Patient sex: M
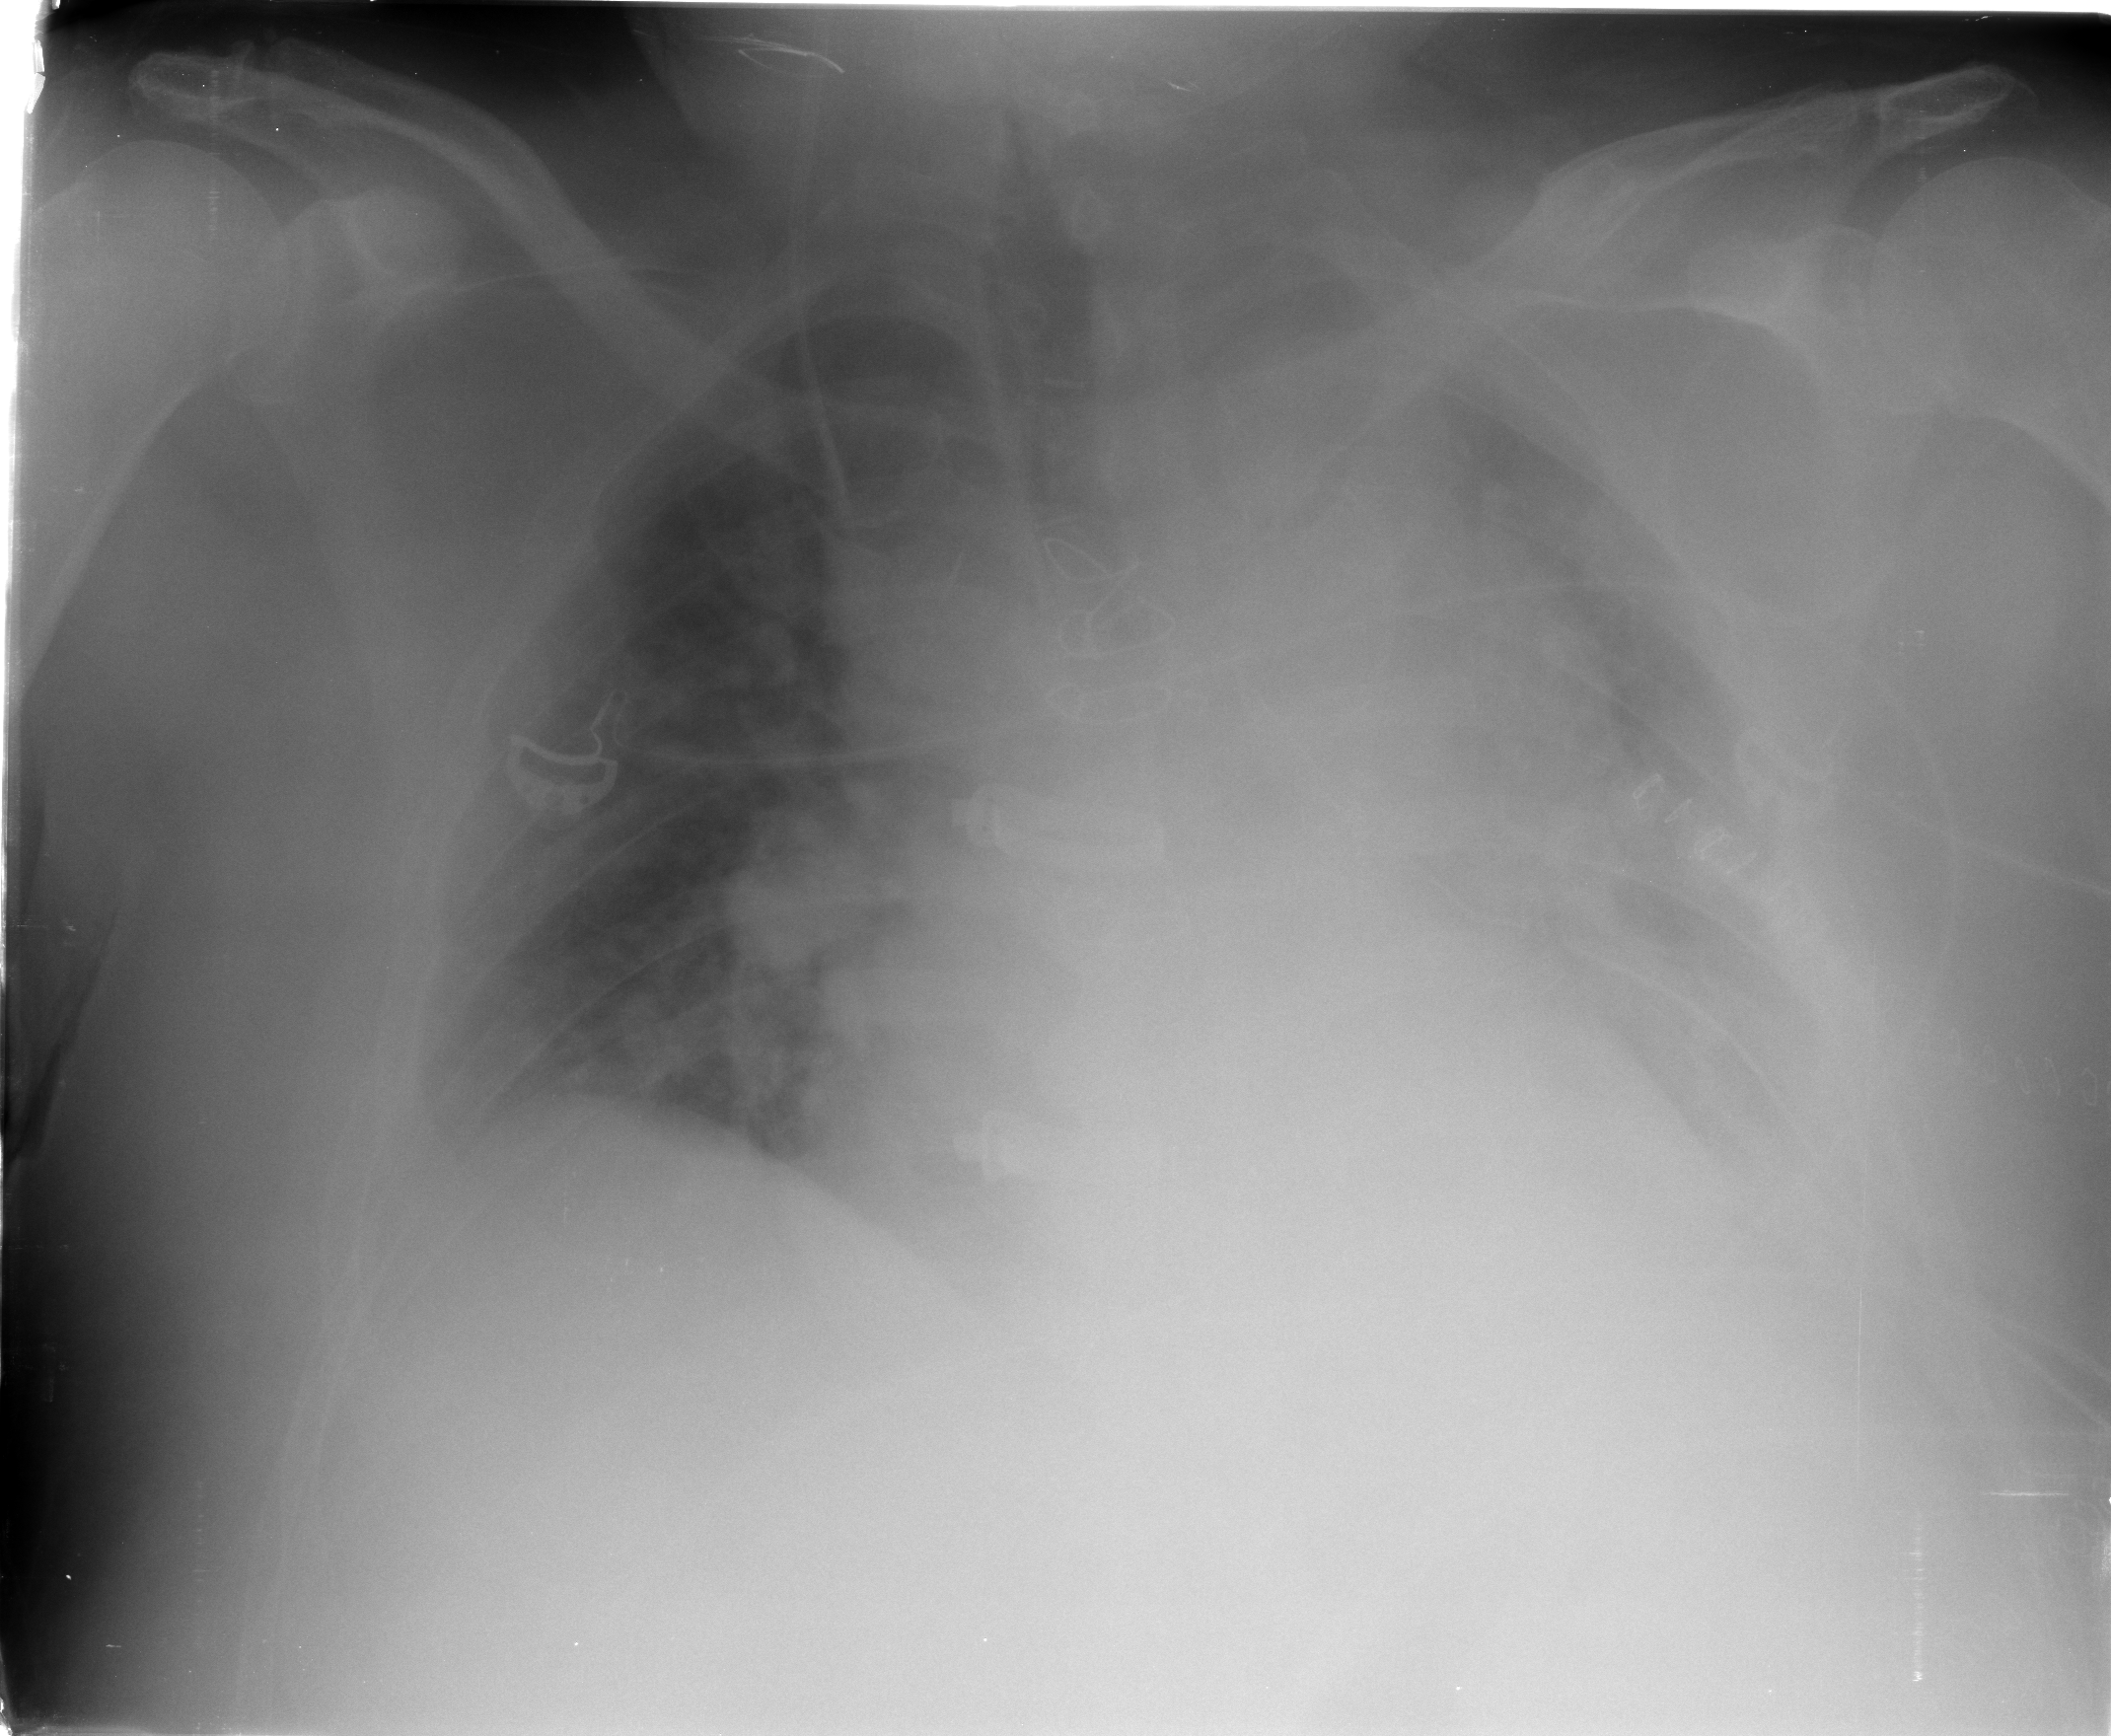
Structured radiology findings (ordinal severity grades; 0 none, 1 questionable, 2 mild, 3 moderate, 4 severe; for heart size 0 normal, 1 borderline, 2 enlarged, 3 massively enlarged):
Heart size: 2
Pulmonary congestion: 3
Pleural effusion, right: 2
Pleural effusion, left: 3
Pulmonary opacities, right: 2
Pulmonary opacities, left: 2
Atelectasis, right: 2
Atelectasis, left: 3